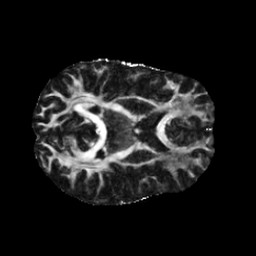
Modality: FA
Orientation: axial
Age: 26
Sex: female
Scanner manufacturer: siemens
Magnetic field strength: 6.98 T
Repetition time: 7.776 s
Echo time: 0.076 s